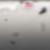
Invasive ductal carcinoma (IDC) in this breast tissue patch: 0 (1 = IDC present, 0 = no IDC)